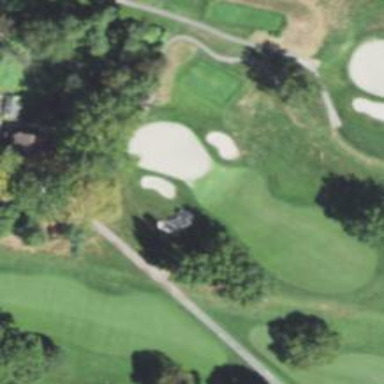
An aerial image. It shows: View of golf hole.